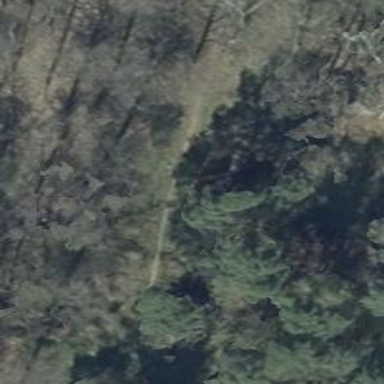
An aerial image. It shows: Path.